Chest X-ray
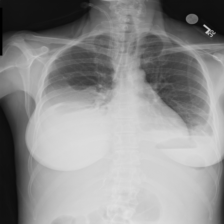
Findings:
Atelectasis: negative
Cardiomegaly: negative
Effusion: positive
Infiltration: negative
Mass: negative
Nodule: negative
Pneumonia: negative
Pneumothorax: negative
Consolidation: negative
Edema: negative
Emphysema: negative
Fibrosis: negative
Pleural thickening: negative
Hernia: negative